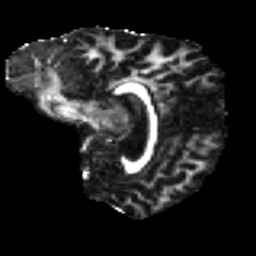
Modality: FA
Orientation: sagittal
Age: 40
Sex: male
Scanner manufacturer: ge
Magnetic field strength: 3 T
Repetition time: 7.8 s
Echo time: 0.0609 s